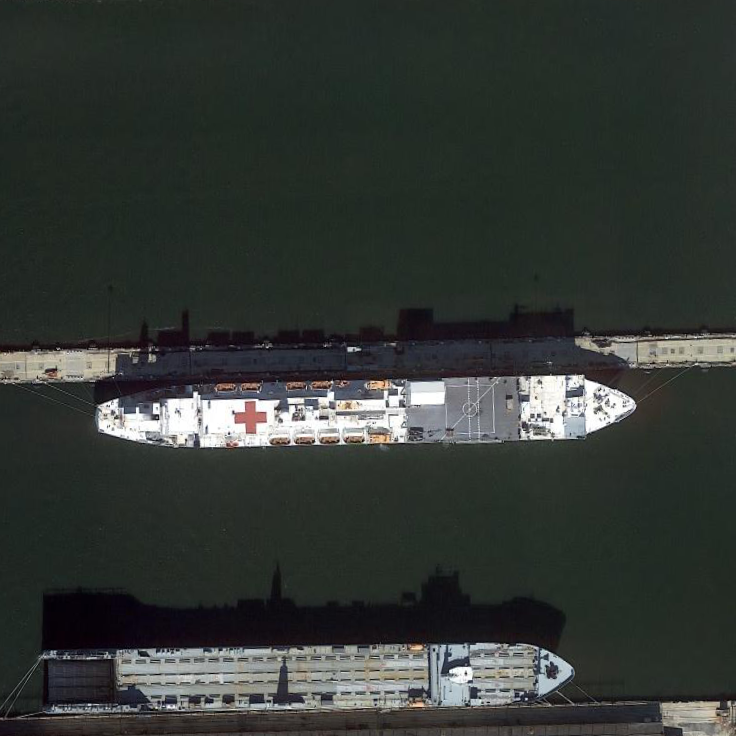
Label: Medical_ship